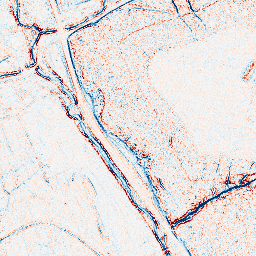
Category: edge_preserving
Decomposition family: bilateral
Decomposition parameters: d: 5
sigma_color: 50
sigma_space: 75
Upsampling method: bicubic
Upsampling parameters: scale: 8
Upsampling scale: 8